Question: I put some image in a tkinter widget, with the classical:
'''
logo=PhotoImage(file="C:\Users\name\Desktop\image.gif")
immglab1=Label(image=logo)
immglab1.image=logo
immglab1.pack(anchor=N)
'''

The problem is that when I set the widget background color (#1A1A1A) same as image background color is appeared a white frame around the 'image.gif' and I can't understand why.
Some suggestions?
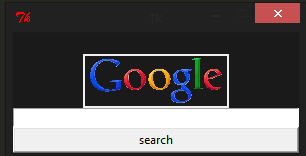
Answer: The white frame is the image border and/or highlight ring. You need to set the 'borderwidth' and 'highlightthickness' attributes to zero:
'''
immglab1=Label(image=logo, borderwidth=0, highlightthickness=0)
'''